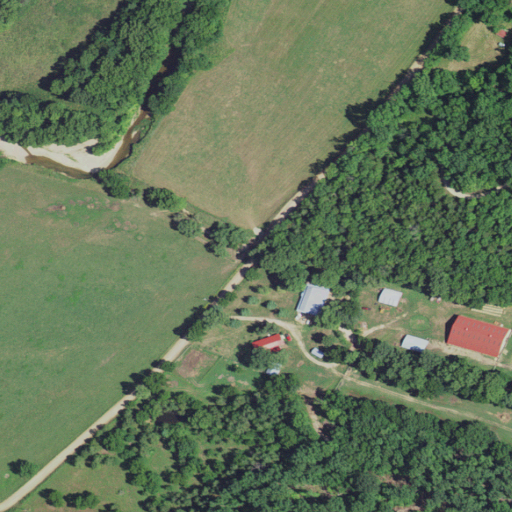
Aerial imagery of valley in Missouri named Bates Hollow containing pasture, deciduous forest, open development, mixed forest, woody wetlands, herbaceous wetlands, and low intensity development